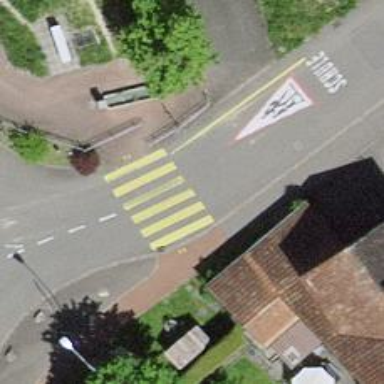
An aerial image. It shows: Uncontrolled zebra crossing with zebra markings.